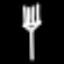
Label: fork